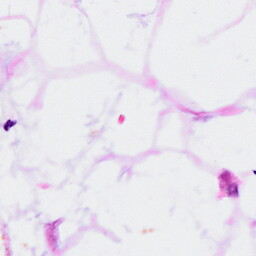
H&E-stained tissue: Breast